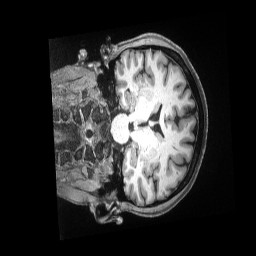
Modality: T1w
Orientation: coronal
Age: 53
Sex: female
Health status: ill
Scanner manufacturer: siemens
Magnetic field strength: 3 T
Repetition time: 2.5 s
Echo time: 0.00181 s